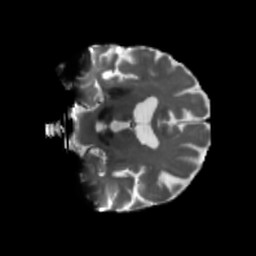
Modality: T2w
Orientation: coronal
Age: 68
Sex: male
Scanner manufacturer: siemens
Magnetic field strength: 3 T
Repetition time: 5.25 s
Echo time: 0.08 s